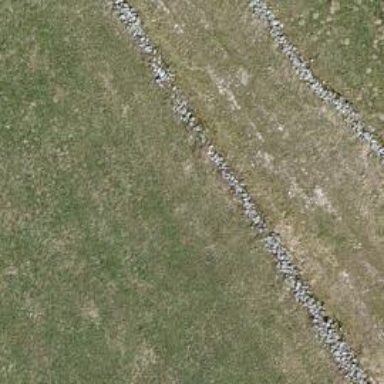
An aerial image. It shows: Wall barrier.